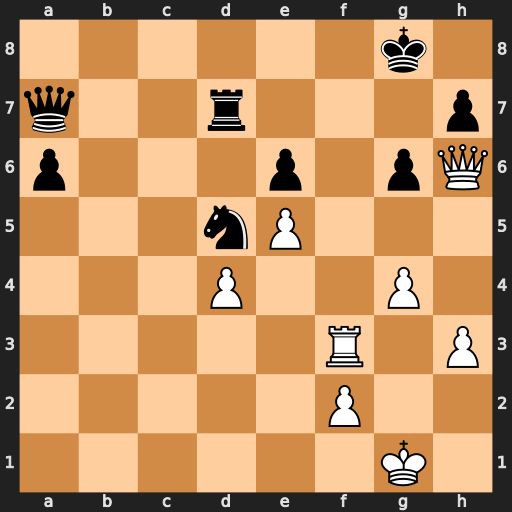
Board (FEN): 6k1/q2r3p/p3p1pQ/3nP3/3P2P1/5R1P/5P2/6K1
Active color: w
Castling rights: -
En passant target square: -
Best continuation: Qf8#